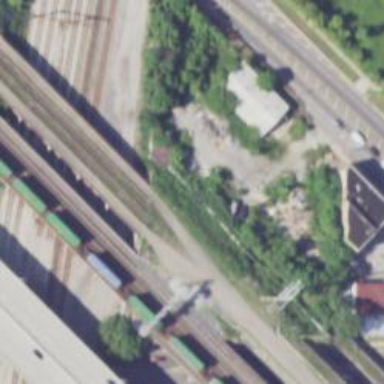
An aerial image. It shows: Abandoned railroad bridge.